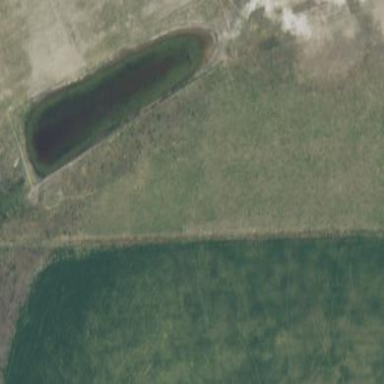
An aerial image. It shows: Reservoir.